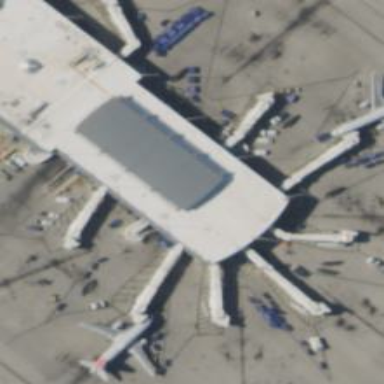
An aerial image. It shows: Airport gate.